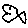
Label: fish